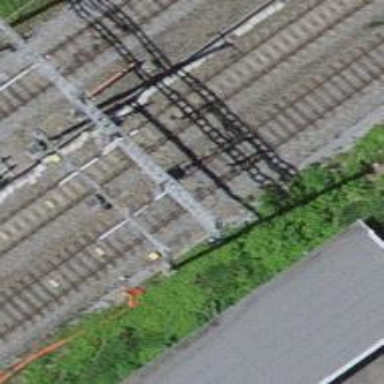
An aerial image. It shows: Railway signal.